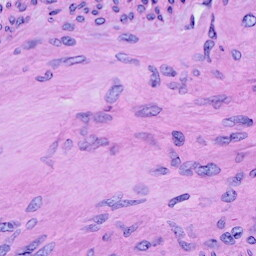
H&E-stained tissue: Cervix